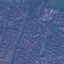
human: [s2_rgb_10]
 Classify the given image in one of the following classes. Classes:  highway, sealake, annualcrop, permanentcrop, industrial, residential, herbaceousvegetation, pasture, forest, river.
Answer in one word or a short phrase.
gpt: Residential